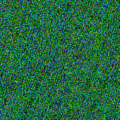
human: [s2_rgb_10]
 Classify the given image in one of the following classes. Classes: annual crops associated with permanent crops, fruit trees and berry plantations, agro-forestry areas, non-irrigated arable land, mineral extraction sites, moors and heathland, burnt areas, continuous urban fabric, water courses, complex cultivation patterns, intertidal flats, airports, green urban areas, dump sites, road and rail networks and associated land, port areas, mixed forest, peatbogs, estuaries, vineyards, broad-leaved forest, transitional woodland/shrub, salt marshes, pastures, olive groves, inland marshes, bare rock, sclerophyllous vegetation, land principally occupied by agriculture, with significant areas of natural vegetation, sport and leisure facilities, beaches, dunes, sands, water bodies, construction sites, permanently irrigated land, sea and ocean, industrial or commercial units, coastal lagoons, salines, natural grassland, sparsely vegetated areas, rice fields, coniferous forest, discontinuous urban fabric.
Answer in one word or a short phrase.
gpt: sea and ocean